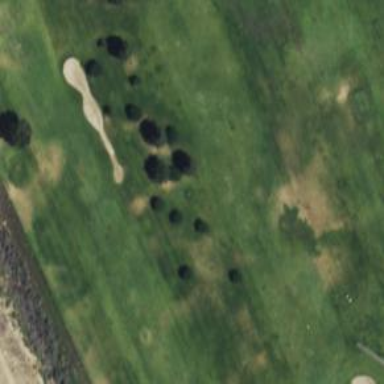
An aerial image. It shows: Golf hole.